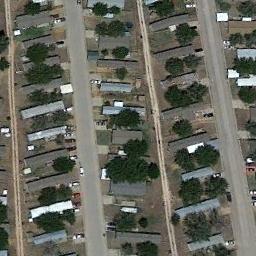
Label: residential